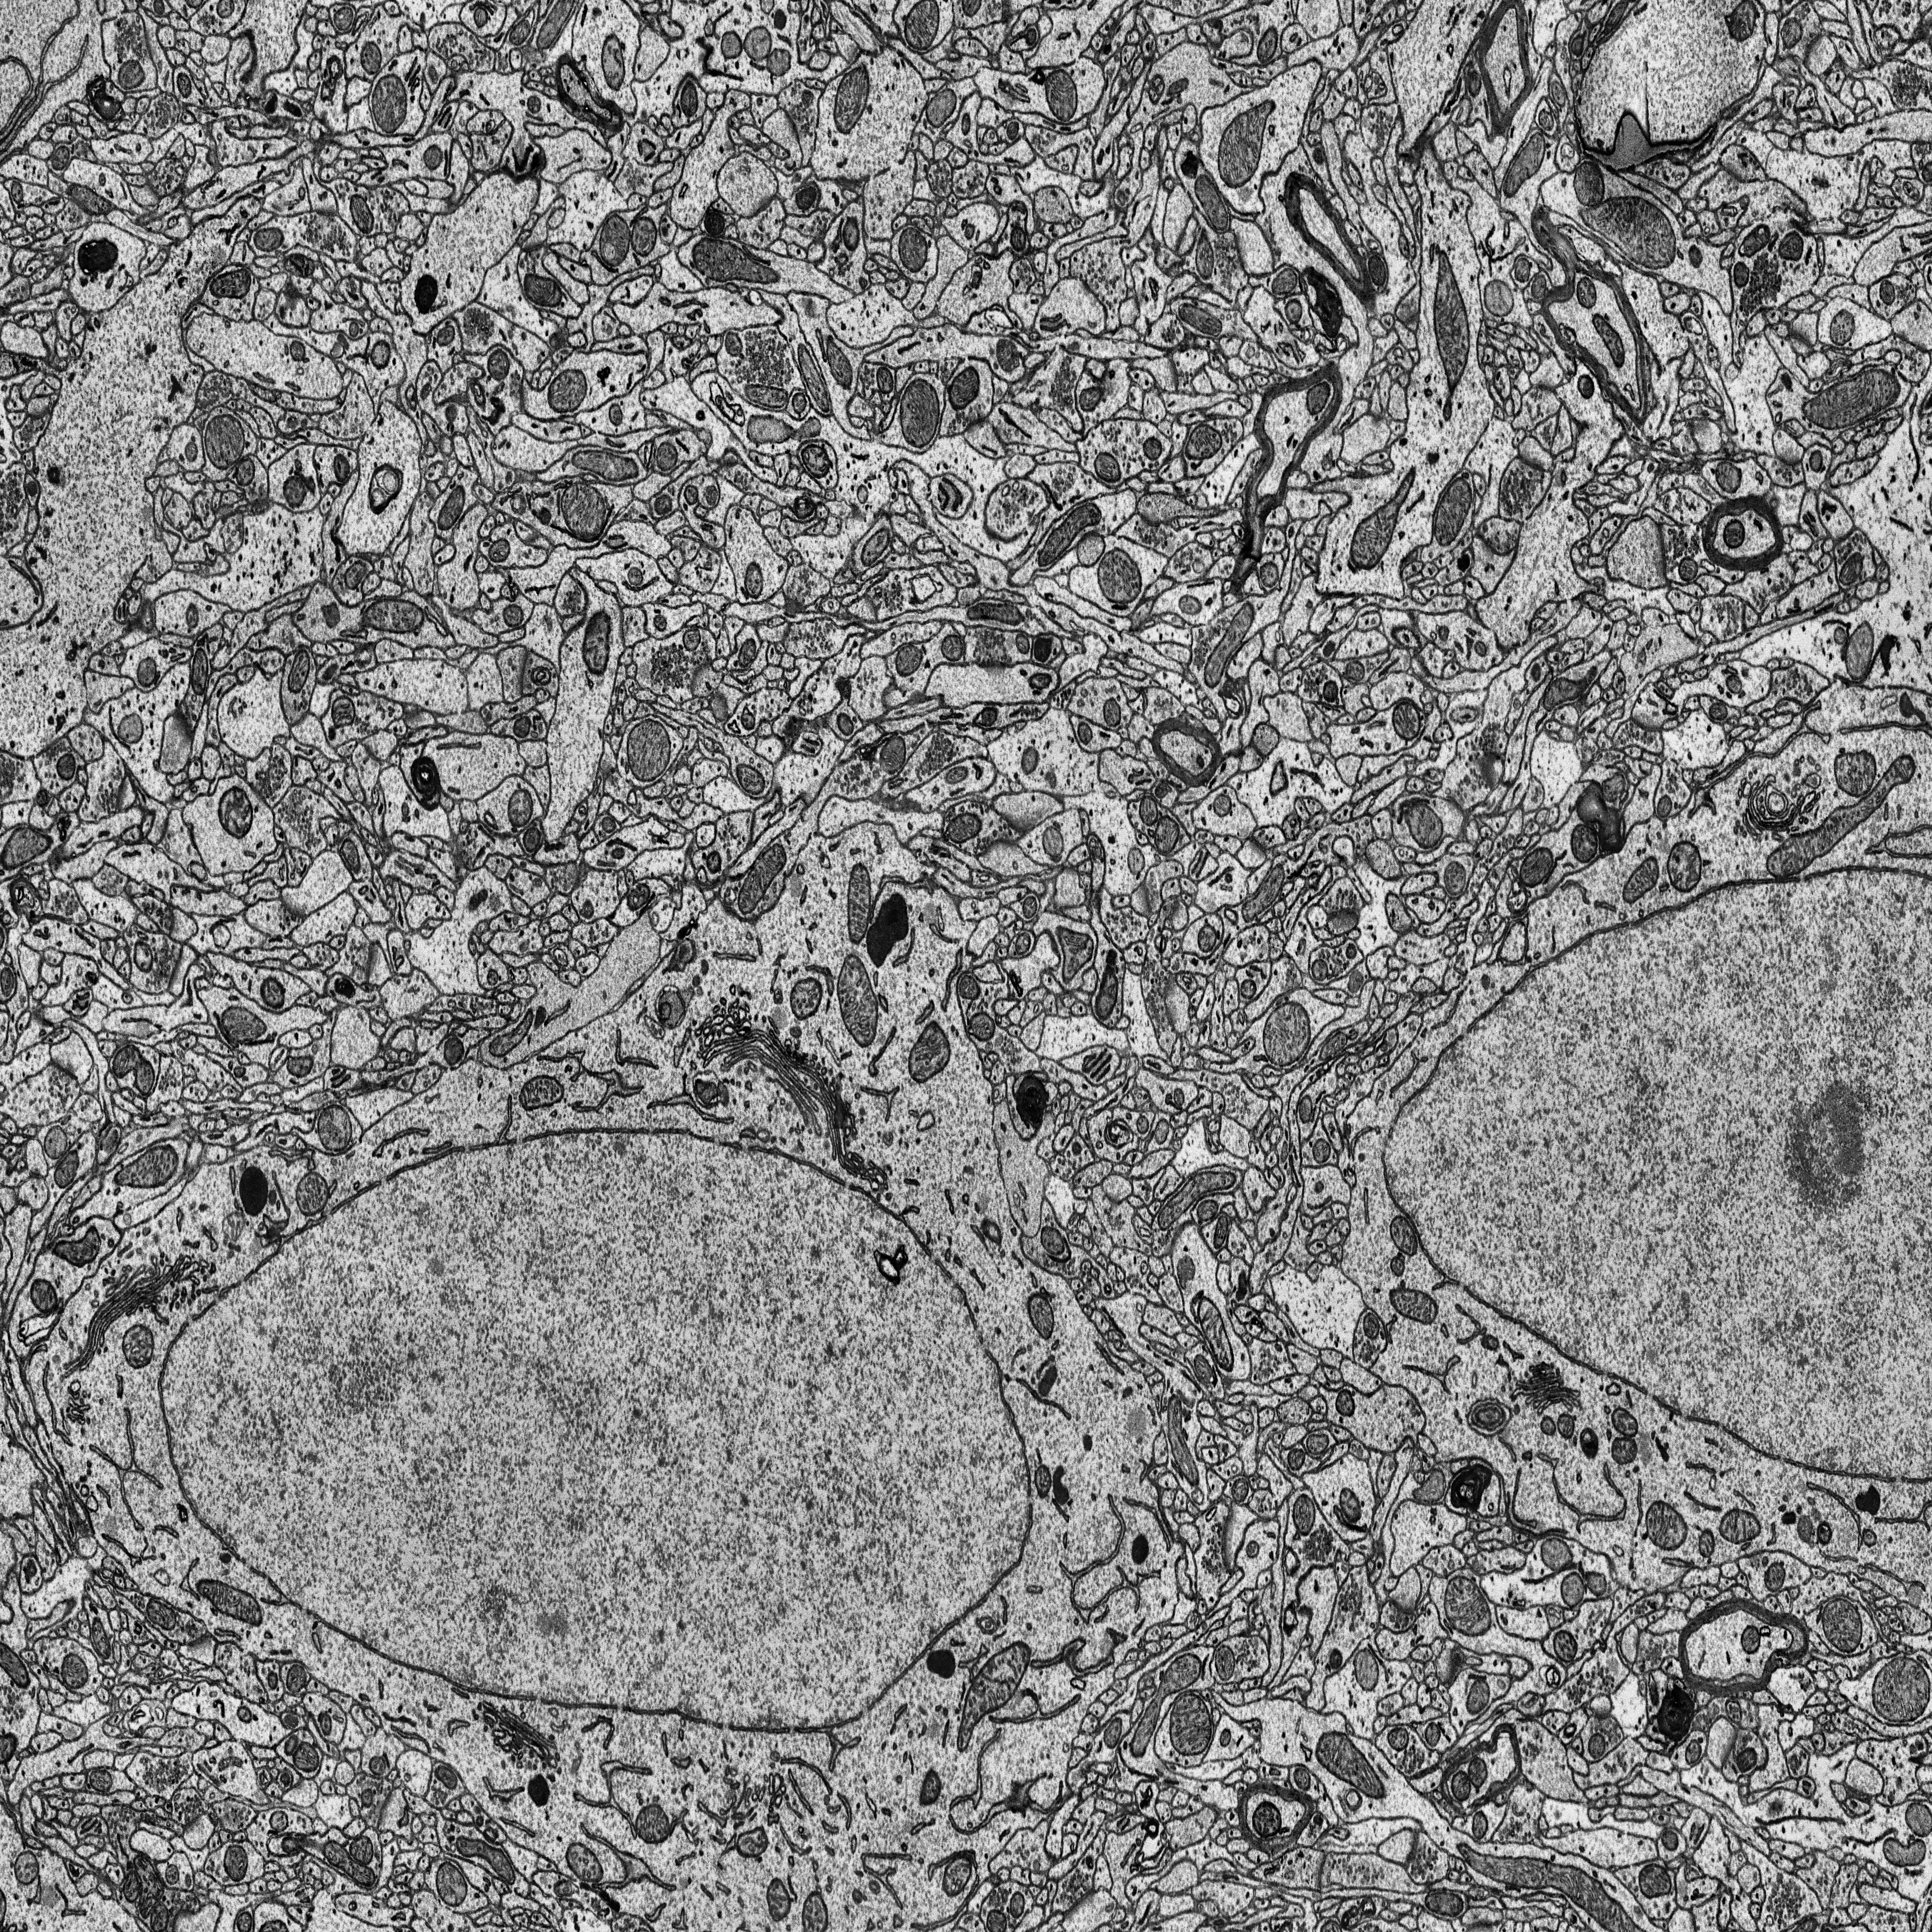
Electron microscopy slice of rat cortex tissue
Slice depth (z): 344
Mitochondria instances in slice: 363